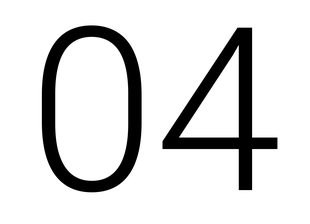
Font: Roboto_Light